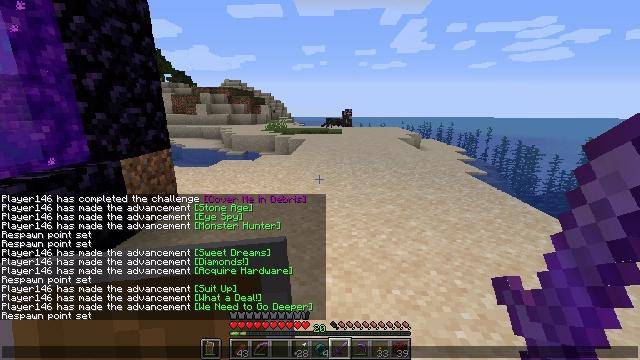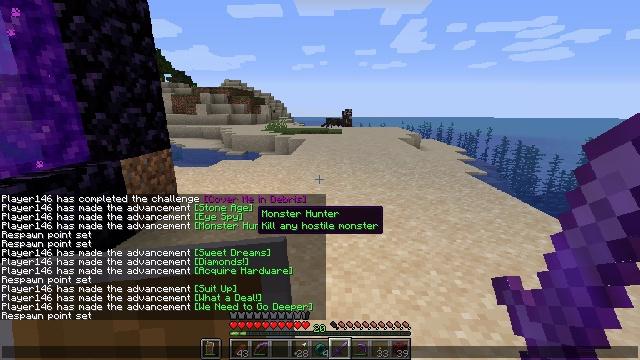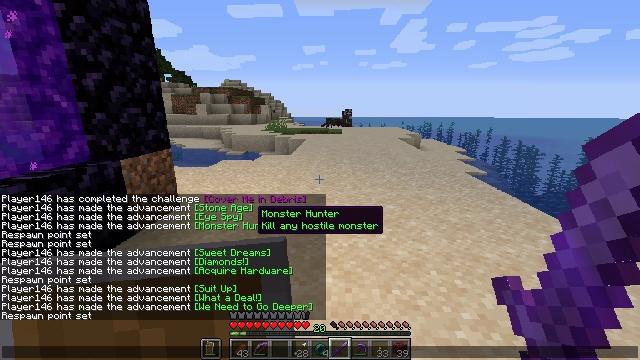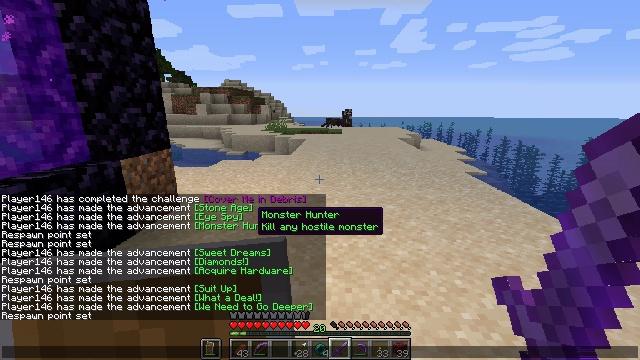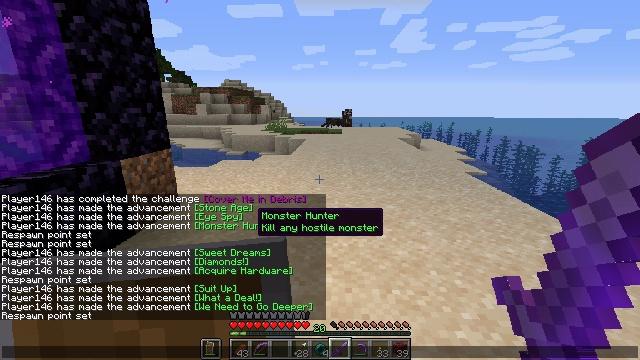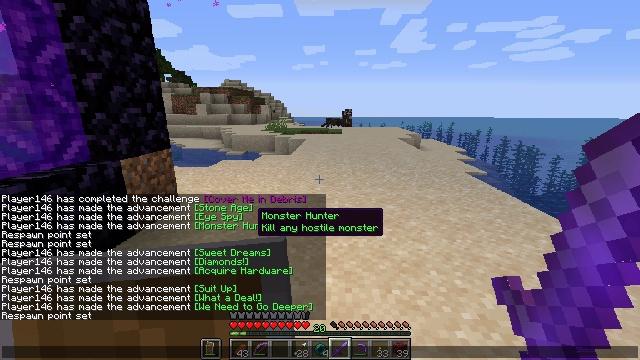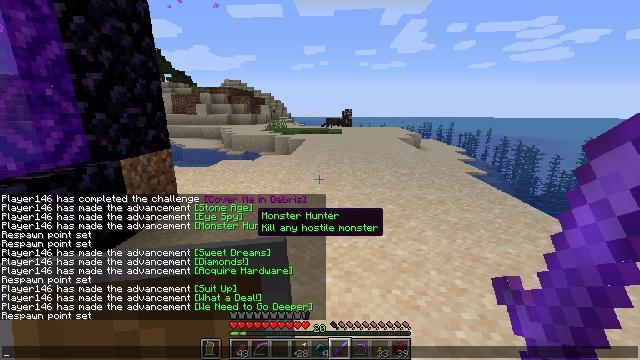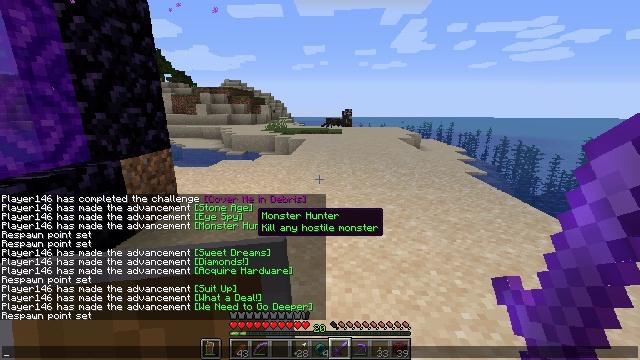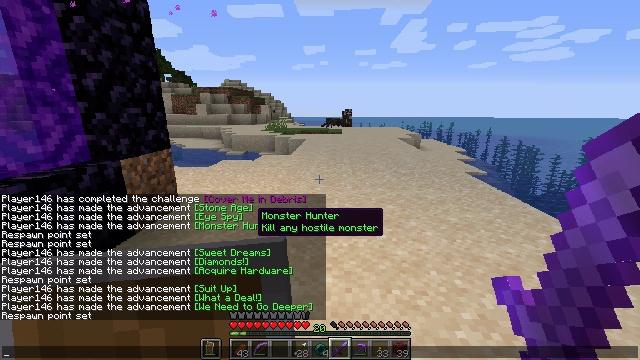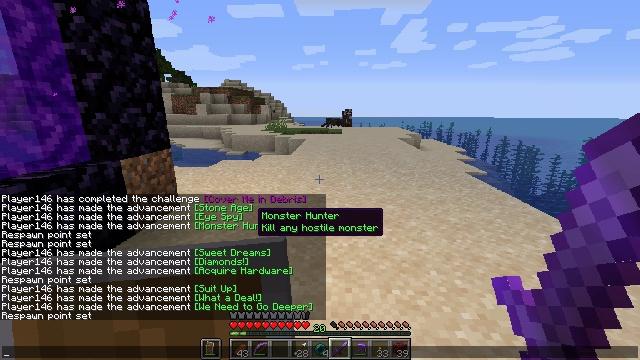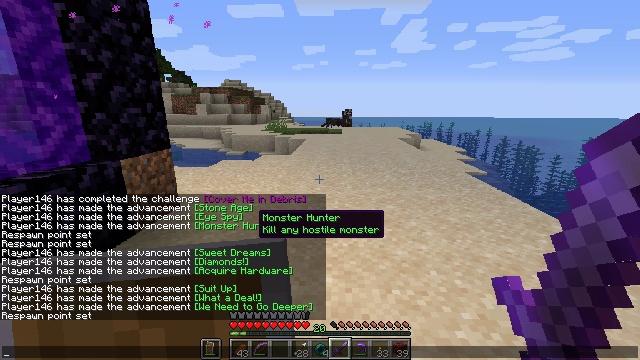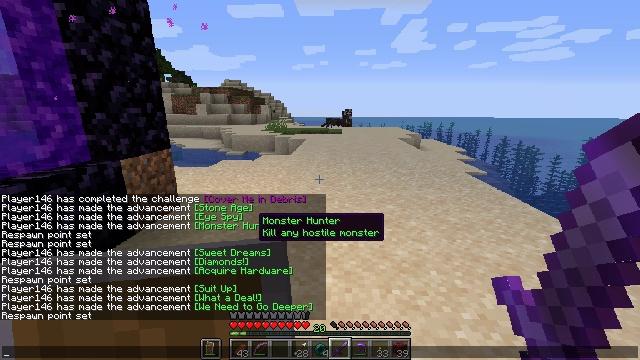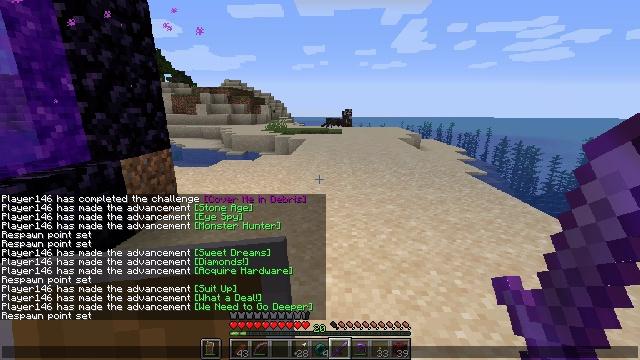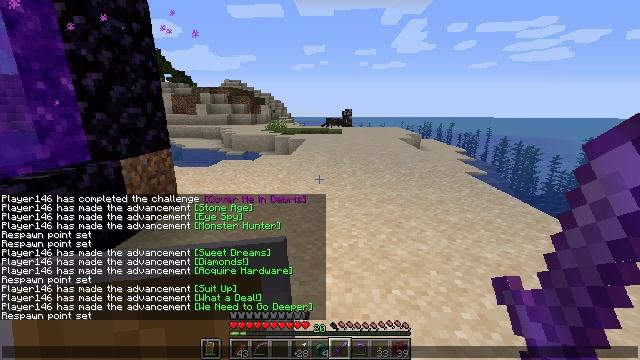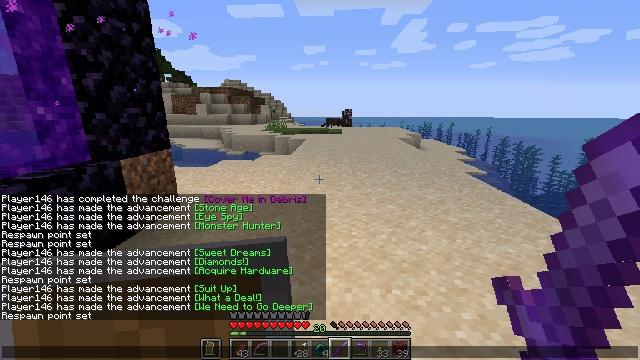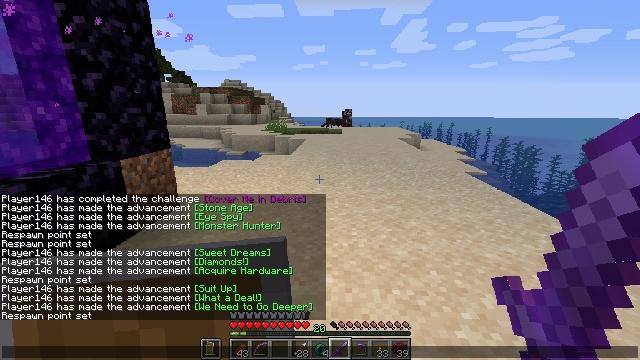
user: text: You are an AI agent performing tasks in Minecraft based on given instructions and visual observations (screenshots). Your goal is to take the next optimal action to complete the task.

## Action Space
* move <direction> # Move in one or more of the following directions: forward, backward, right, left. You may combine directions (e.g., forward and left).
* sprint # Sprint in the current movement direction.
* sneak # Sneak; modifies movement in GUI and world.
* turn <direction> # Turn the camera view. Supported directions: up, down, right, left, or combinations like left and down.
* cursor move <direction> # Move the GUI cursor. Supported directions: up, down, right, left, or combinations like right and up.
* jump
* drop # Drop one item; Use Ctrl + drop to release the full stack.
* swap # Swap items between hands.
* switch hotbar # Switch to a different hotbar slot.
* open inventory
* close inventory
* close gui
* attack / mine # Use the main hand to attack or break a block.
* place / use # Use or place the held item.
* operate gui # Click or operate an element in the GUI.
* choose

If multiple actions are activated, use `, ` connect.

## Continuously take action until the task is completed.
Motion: motion action
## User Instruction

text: Convert one blaze rod into blaze powder.
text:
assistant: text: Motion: no_op
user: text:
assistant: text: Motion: no_op
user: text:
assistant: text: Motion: no_op
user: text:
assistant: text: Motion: no_op
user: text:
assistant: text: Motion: no_op
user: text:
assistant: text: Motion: no_op
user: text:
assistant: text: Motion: no_op
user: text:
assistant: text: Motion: no_op
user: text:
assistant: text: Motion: no_op
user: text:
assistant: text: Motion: no_op
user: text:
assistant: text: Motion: no_op
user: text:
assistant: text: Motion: no_op
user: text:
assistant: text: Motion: no_op
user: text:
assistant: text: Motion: no_op
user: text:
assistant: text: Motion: no_op
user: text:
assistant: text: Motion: no_op
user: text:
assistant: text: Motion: no_op
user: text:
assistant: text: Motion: no_op
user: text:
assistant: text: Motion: no_op
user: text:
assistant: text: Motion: no_op
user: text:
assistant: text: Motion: no_op
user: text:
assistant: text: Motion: no_op
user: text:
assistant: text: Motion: no_op
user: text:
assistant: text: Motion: no_op
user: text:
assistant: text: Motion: no_op
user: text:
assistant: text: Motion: no_op
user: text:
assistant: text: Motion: no_op
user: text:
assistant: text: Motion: no_op
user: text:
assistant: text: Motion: no_op
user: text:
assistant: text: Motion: no_op